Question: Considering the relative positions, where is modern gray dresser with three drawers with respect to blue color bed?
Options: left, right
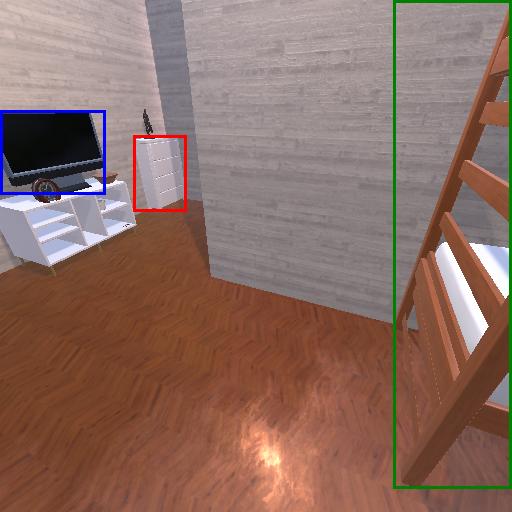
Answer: left